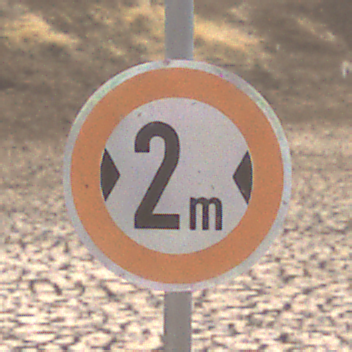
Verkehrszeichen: TatsaechlicheBreite2
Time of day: MorningAfternoon
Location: Outdoor (Nature)
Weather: PartlyCloudy
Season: NotSpecified
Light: Natural